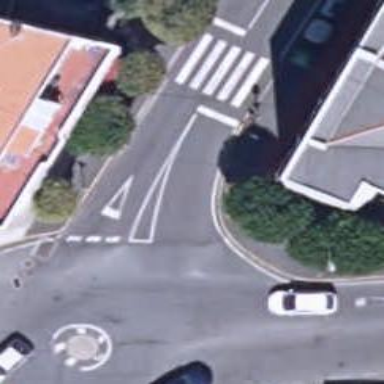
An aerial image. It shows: Tertiary road with asphalt surface leading to roundabout.